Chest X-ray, PA view. Patient: 65 years old, sex F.
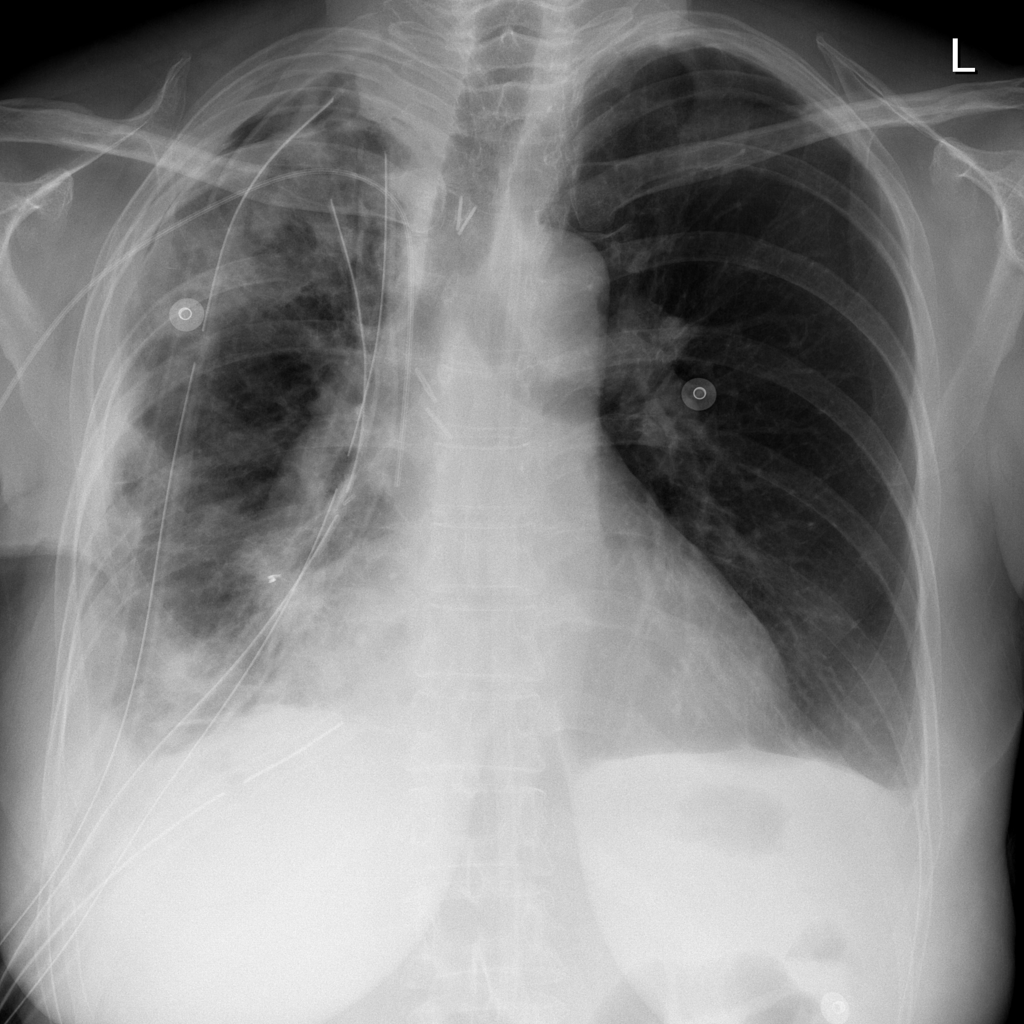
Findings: Effusion, Infiltration, Nodule, Pleural_Thickening, Pneumothorax